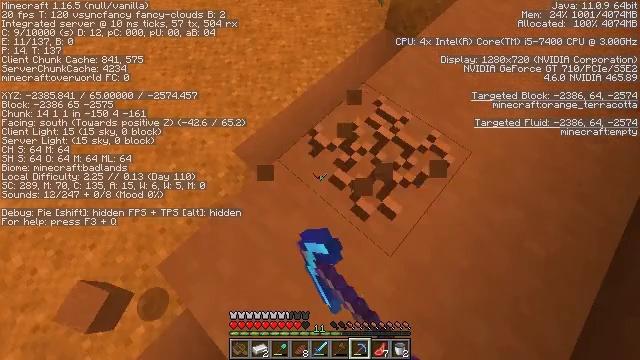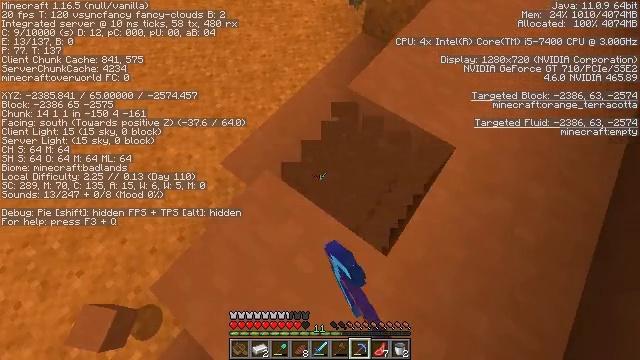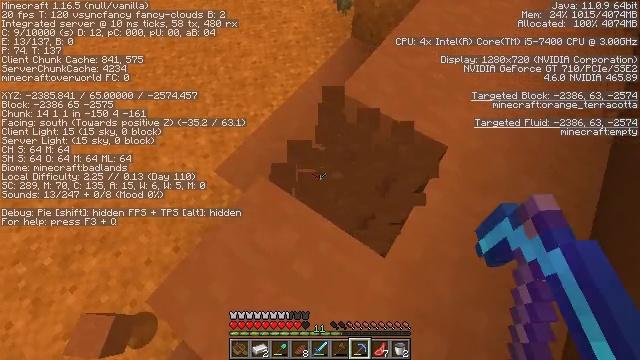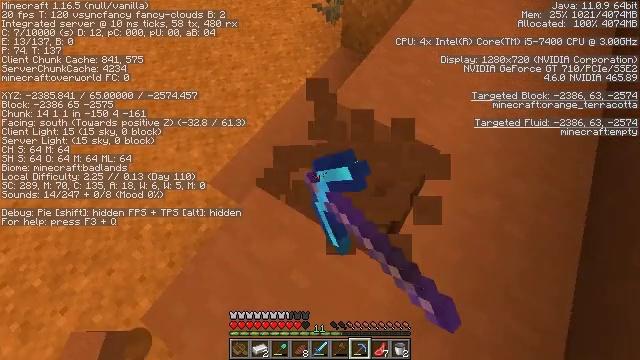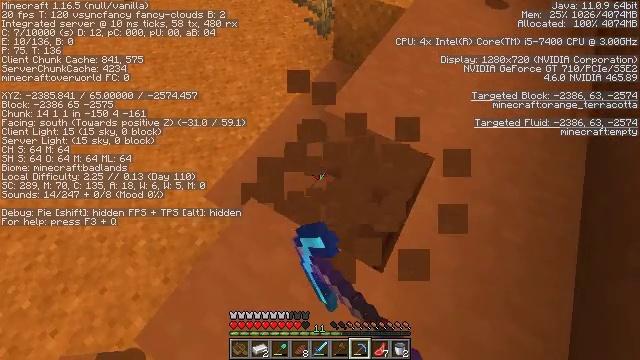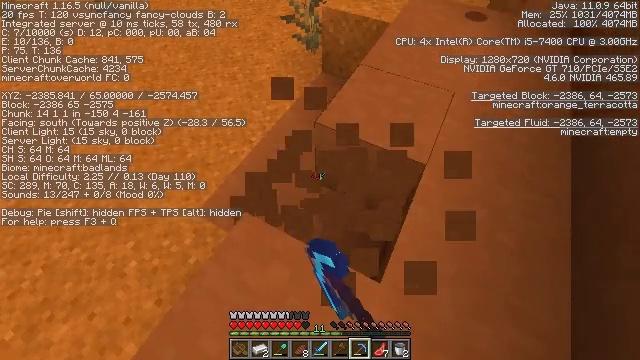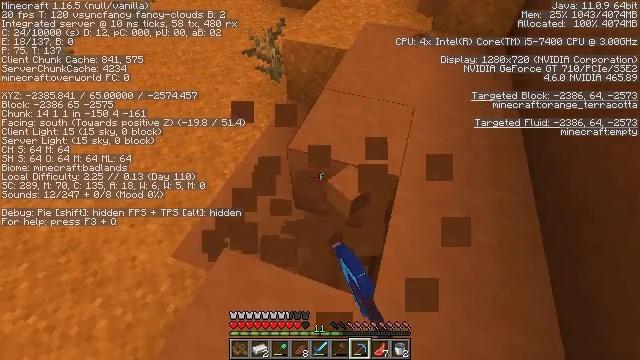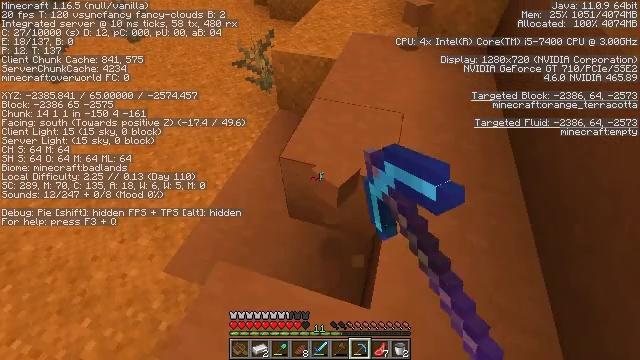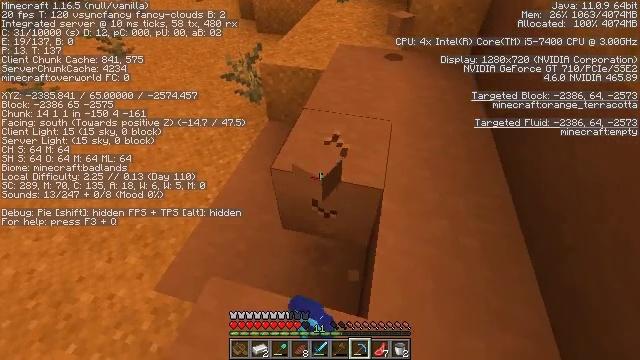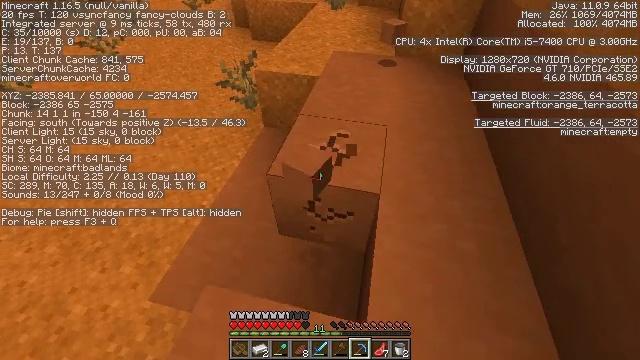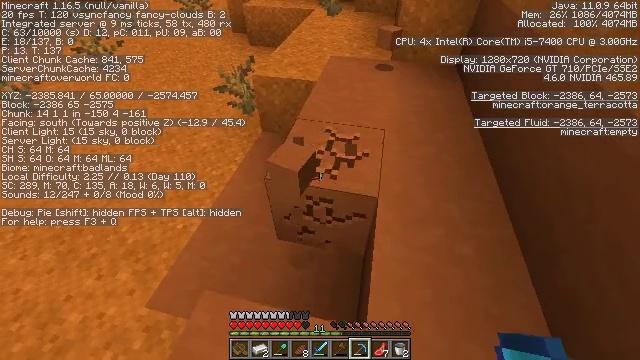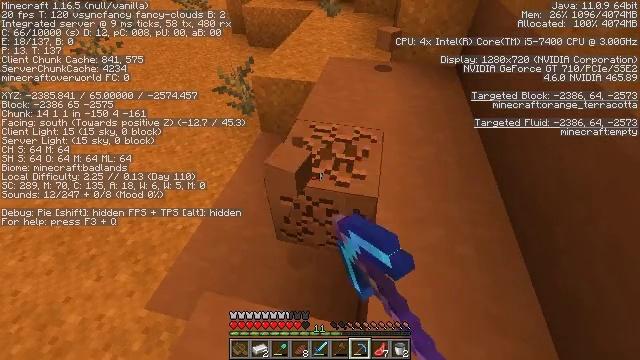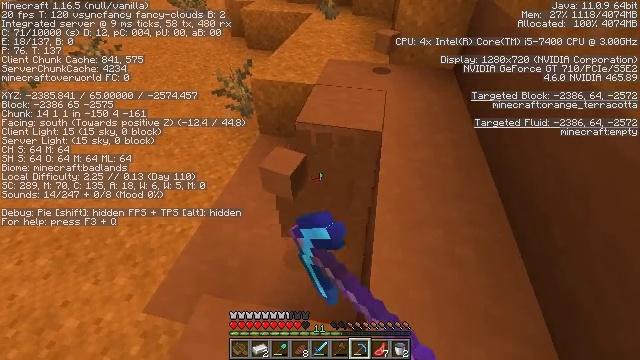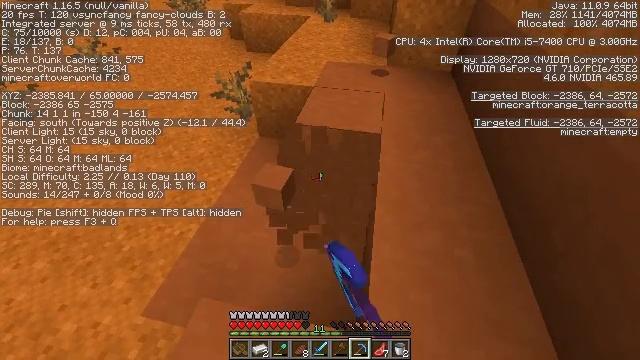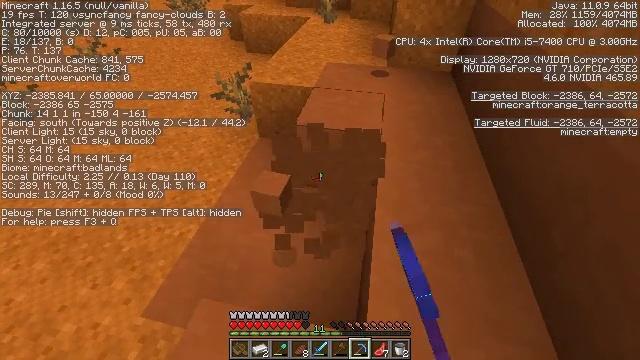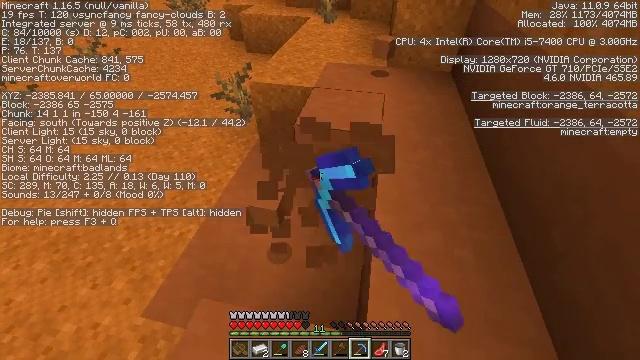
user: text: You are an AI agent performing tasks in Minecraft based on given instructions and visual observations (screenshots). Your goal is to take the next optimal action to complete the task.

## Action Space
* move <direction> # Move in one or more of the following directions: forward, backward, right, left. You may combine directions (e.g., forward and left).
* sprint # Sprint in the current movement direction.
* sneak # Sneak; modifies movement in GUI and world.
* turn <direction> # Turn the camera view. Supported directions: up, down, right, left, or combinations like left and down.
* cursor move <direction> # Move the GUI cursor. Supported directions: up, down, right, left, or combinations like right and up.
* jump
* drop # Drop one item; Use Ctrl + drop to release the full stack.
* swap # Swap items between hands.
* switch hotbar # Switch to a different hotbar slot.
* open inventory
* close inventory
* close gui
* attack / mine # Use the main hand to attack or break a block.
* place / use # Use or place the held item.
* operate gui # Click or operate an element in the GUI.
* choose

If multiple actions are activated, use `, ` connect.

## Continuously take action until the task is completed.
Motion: motion action
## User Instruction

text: Harvest the orange terracotta from structures or biomes.
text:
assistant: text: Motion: turn right and up, attack / mine
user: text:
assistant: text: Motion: turn right, attack / mine
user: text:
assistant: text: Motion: turn right and up, attack / mine
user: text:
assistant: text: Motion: turn right and up, attack / mine
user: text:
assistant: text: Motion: turn right and up, attack / mine
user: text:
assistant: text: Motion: turn right and up, attack / mine
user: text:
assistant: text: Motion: turn right and up, attack / mine
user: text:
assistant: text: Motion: turn right and up, attack / mine
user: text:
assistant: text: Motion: turn right and up, attack / mine
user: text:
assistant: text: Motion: attack / mine
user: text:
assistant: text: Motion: attack / mine
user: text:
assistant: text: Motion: attack / mine
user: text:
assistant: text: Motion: attack / mine
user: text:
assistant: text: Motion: attack / mine
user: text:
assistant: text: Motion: attack / mine
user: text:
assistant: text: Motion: attack / mine
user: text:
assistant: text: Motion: attack / mine
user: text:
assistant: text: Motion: move back, attack / mine
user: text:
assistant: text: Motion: move back
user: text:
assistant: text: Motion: move back
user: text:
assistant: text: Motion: move back
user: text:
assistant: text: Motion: move back
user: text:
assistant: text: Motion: move back
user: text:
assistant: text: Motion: move back
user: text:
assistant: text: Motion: move back
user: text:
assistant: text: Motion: turn right
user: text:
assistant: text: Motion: turn right
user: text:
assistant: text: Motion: attack / mine
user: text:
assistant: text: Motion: move left, turn right, attack / mine
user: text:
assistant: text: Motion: move left, turn right and up, attack / mine